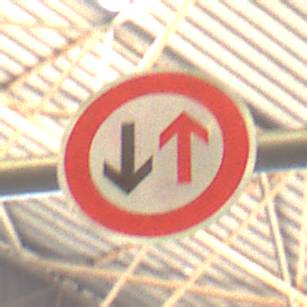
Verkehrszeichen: VorrangDesGegenverkehrs
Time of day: Midday
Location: Indoor (Urban)
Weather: NotSpecified
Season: NotSpecified
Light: Natural